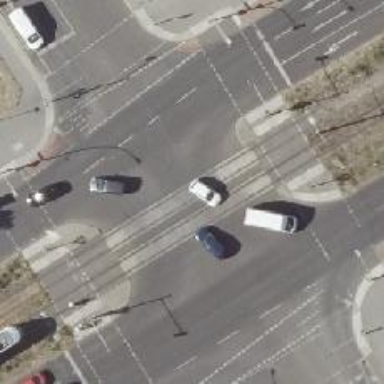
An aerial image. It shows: Tram level crossing on railway.